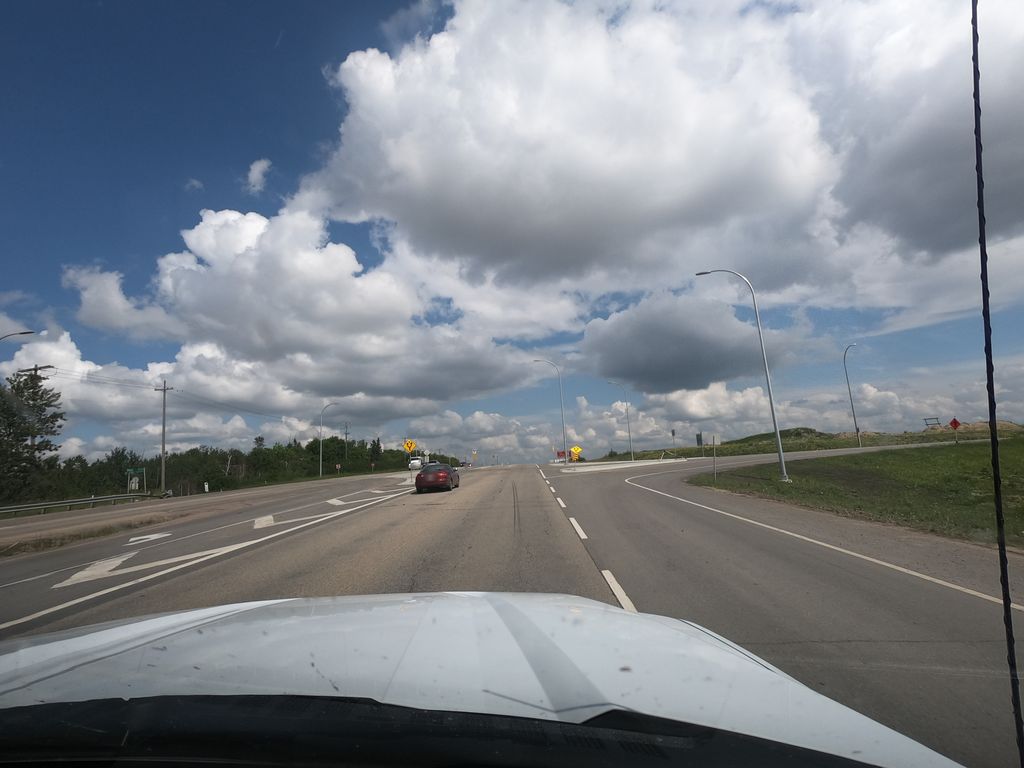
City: edmonton